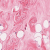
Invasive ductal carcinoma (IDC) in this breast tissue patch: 0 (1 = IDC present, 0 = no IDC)